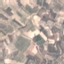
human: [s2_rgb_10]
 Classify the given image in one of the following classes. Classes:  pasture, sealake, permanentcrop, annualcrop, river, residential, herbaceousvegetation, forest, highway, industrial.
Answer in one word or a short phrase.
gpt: PermanentCrop